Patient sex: F
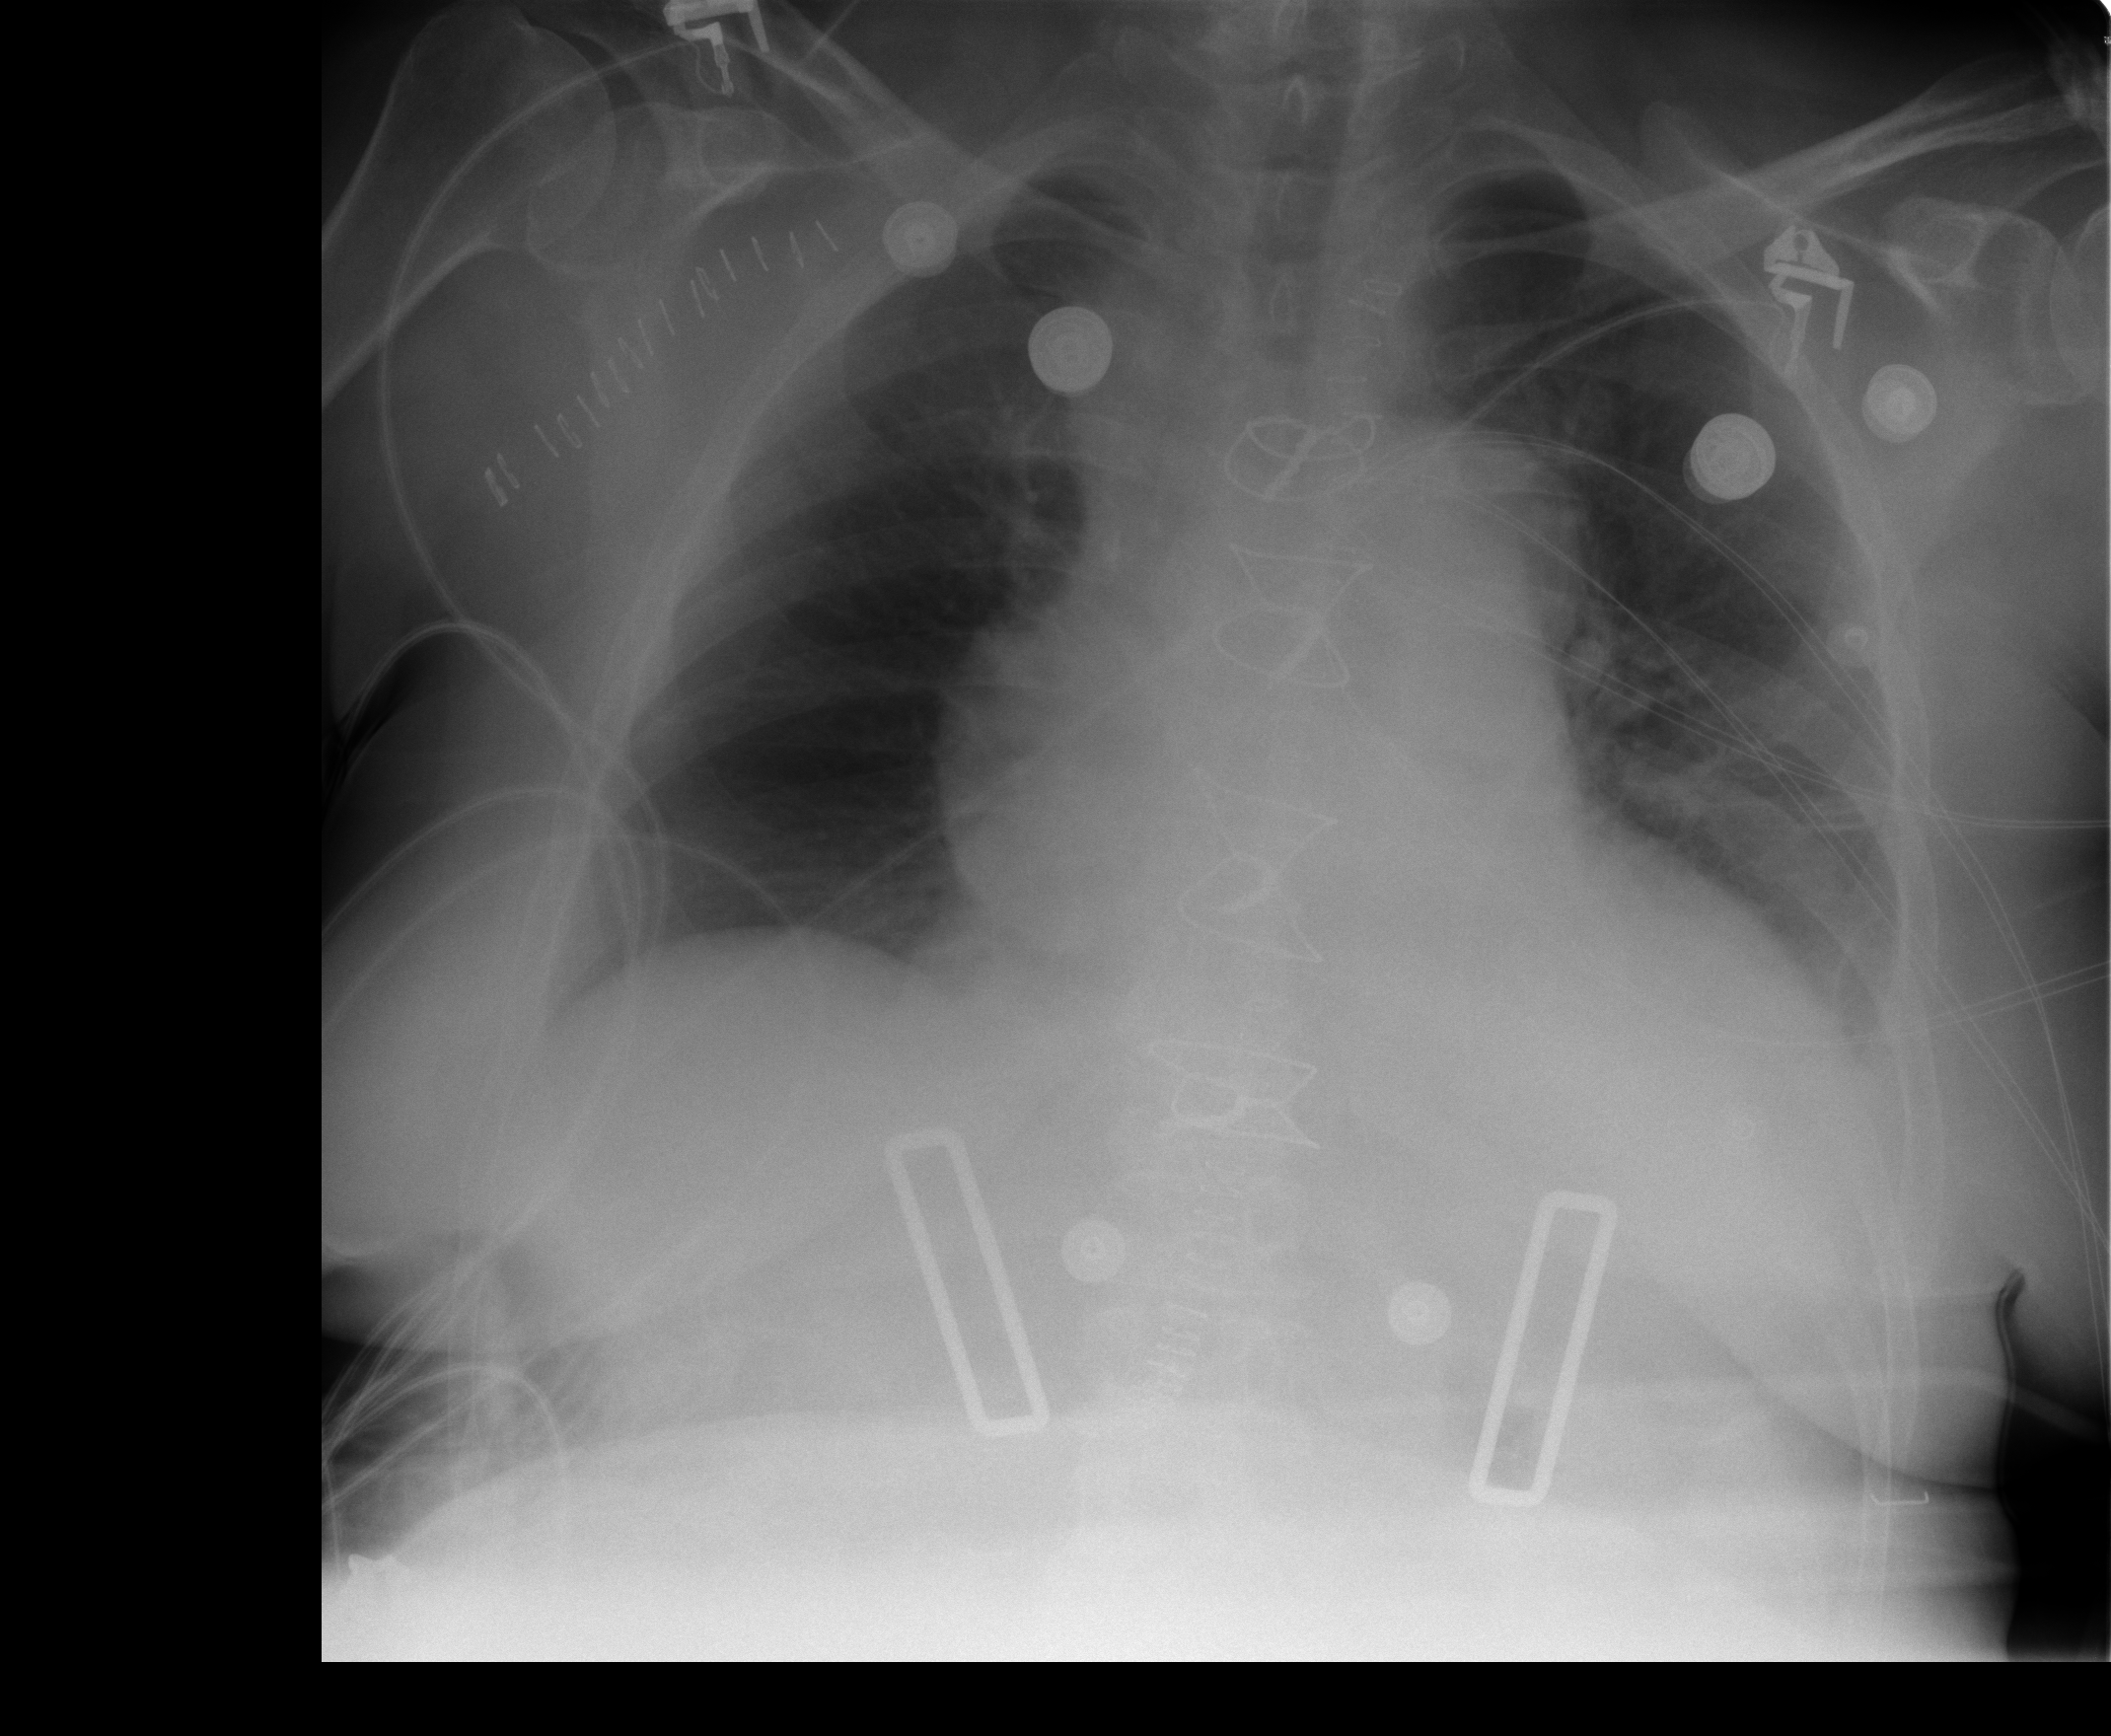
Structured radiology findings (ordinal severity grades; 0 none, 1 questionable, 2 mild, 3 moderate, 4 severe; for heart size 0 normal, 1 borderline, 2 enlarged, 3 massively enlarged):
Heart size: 2
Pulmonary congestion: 1
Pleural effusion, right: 0
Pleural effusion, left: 1
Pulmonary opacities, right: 0
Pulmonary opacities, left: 0
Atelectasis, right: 0
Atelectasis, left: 2